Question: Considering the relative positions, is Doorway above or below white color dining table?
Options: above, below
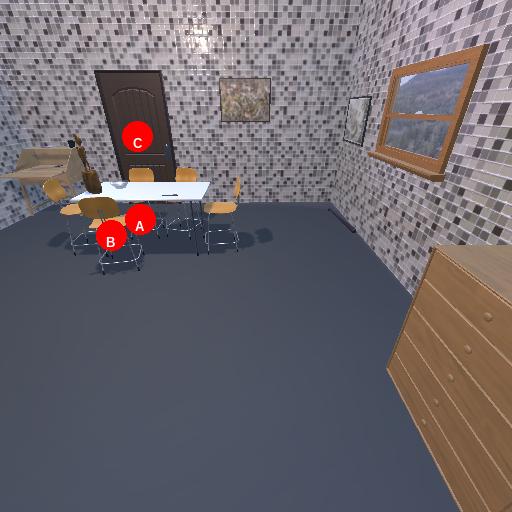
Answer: above